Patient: sex F, age 19
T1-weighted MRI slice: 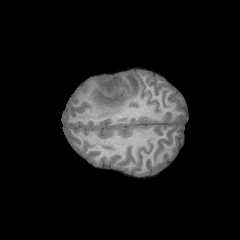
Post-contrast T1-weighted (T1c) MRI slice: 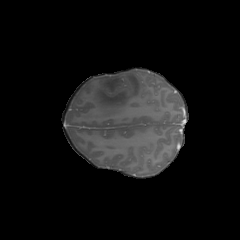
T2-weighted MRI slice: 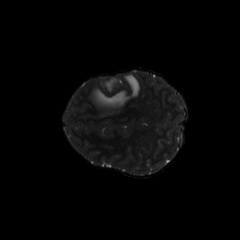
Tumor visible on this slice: yes
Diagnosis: Astrocytoma, IDH-mutant
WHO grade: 4